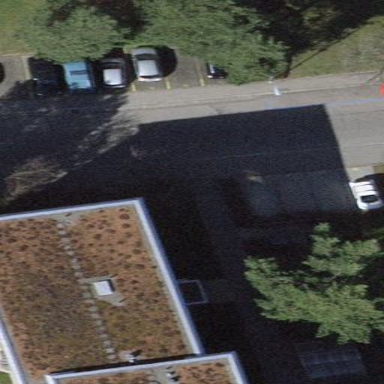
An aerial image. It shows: Apartment building with flat roof.